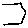
Label: hexagon